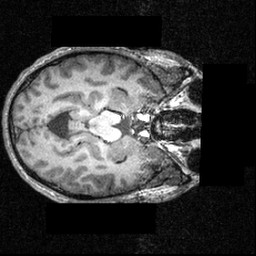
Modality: T1w
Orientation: axial
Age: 21
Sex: male
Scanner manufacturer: siemens
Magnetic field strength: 3.951 T
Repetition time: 1.5 s
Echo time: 0.00335 s